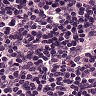
Metastatic tissue present: no